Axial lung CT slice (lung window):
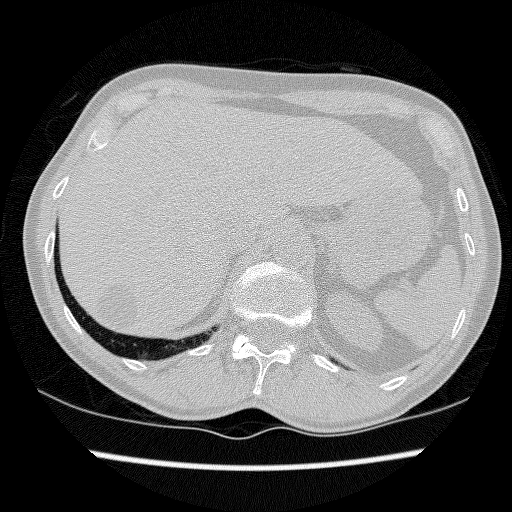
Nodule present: no